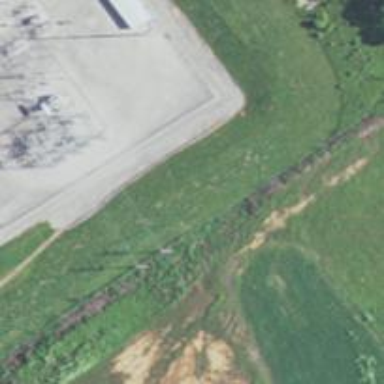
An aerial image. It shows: Power pole.